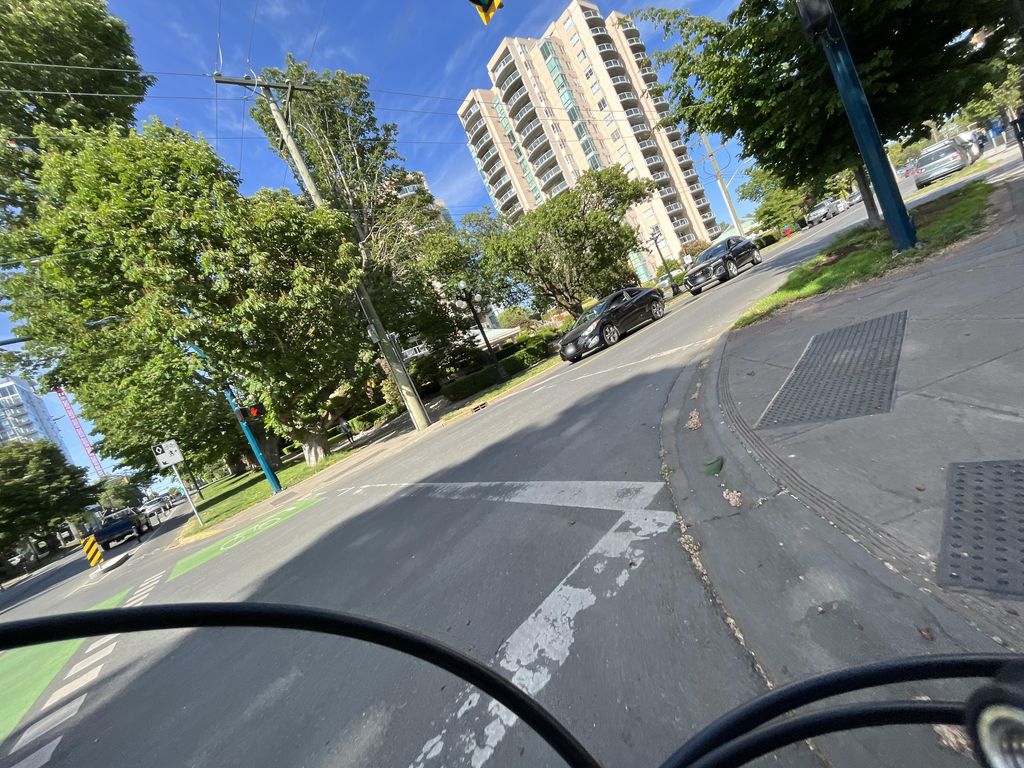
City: victoria